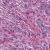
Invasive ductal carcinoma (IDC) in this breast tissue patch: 1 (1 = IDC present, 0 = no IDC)